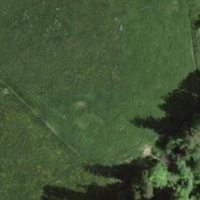
EUNIS habitat code: 24
Species observed at this site:
Ilex aquifolium